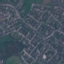
Land use / land cover: Residential